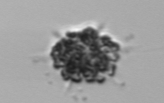
Label: Dictyocha